Interaction volume radius: 10 \u00c5
Interaction volume height: 10 \u00c5
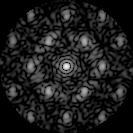
Disorder parameter: 0.4744